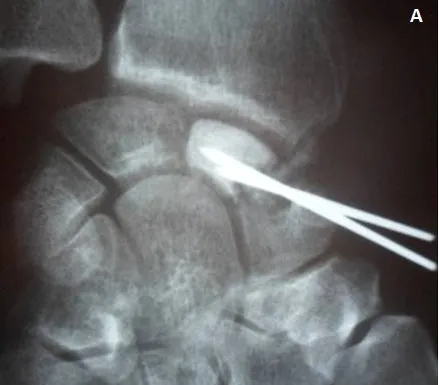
Anteroposterior radiograph shows vascularized bone graft fixed by kirschner wires.
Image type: radiology (x_ray)